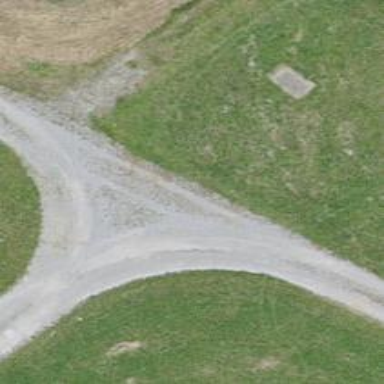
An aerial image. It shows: Unpaved track with grade 3 surface.